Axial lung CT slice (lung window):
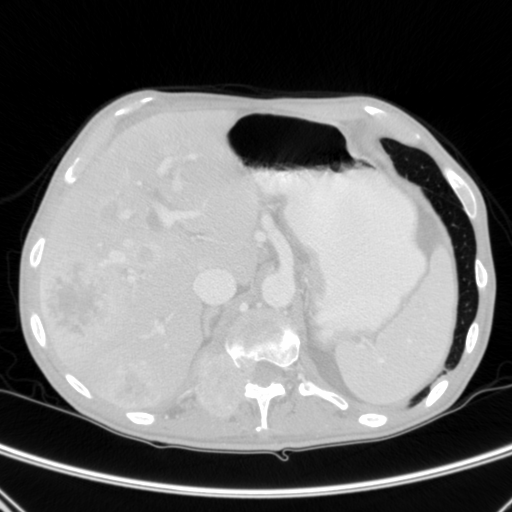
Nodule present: no